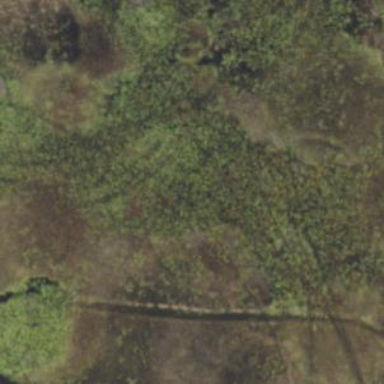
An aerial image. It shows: Marshy wetland area.